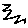
Label: zigzag